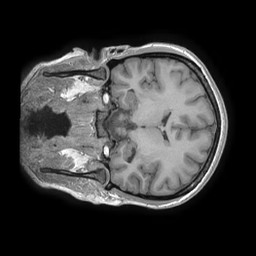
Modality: T1w
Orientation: coronal
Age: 20
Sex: female
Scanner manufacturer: ge
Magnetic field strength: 3 T
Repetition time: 0.007304 s
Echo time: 0.002816 s